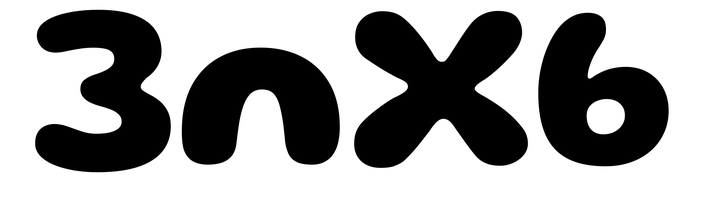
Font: Gluten_Bold